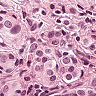
Metastatic tissue present: yes